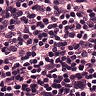
Metastatic tissue present: yes